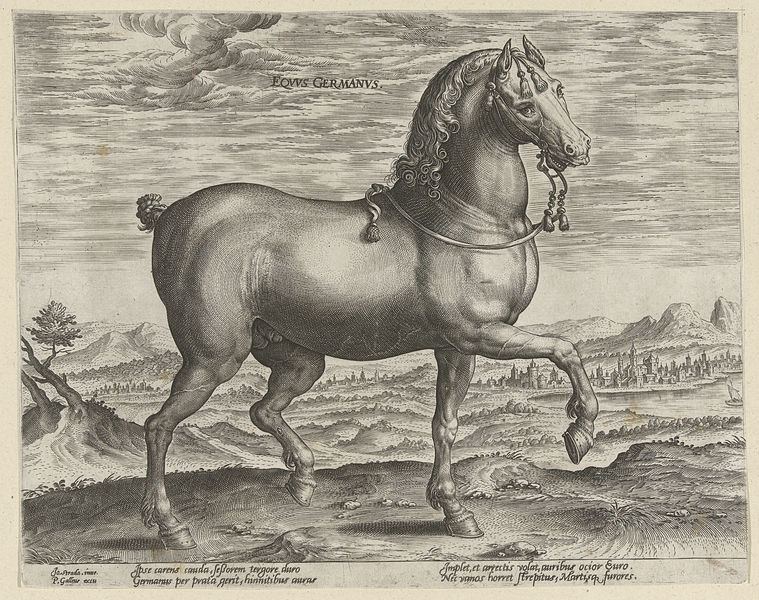
Titel: Hengst uit Duitsland
Künstler: Hendrick Goltzius
Standort: Amsterdam
Institution: Rijksmuseum
Schlagwörter: baum, himmel, wolken, bäume, landschaft, stadt, braun, schwarz, zeichnung, weg, steine, häuser, hügel, natur, kirche, pflanzen, locken, pferd, pferde, turm, deutschland, huf, hufe, mähne, schwanz, zaumzeug, zügel, schrift, berge, grafik, graphik, stolz, druck, radierung, stich, titel, text, halfter, kupferstich, bildunterschrift, hengst, legende, germania, latein, hufeisen, trab, traben, coupiert, latei, rasse, germanus, tesxt, equus germanus, schfaffur, germanvs, equus germnus, equus